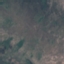
Label: HerbaceousVegetation